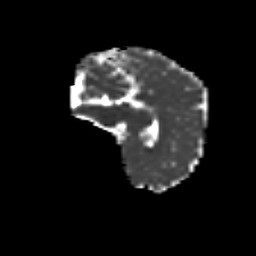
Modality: MD
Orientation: sagittal
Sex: female
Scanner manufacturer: siemens
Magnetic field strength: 3 T
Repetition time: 5 s
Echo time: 0.071 s